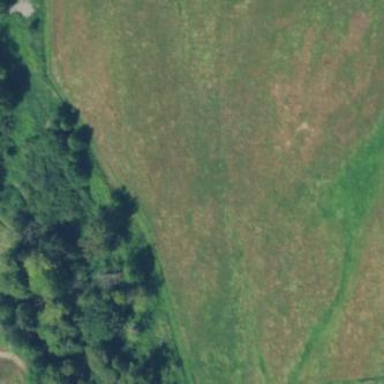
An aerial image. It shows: Agricultural meadow with hay crops.